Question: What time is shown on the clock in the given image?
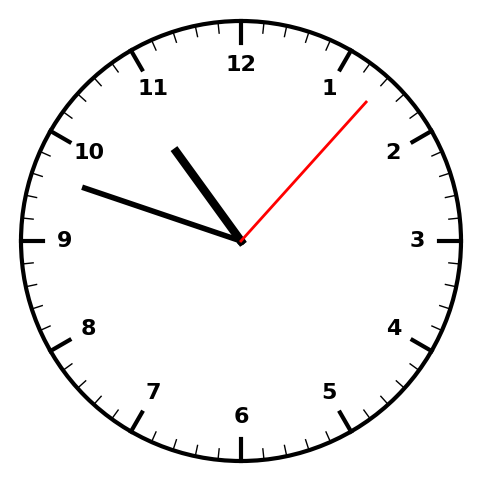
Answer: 10:48:07